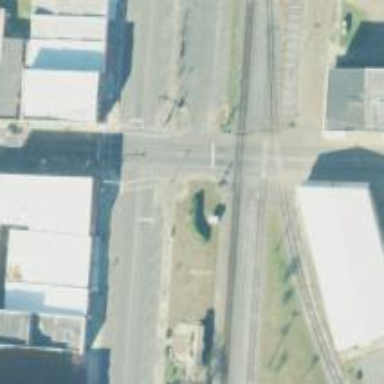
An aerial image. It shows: Crossing on the road with line markings.